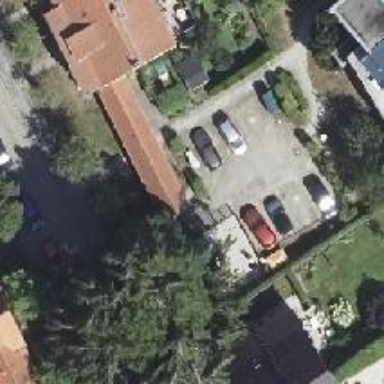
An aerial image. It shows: Driveway that serves as road with no sidewalks.